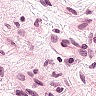
Metastatic tissue present: no